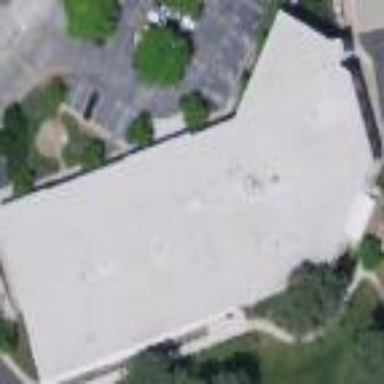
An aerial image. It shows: Industrial building.